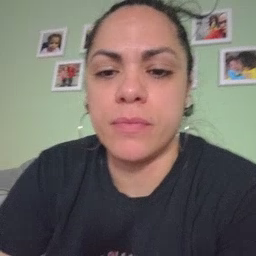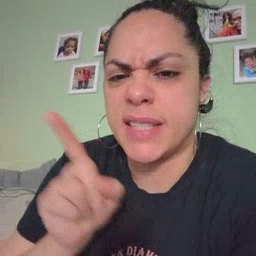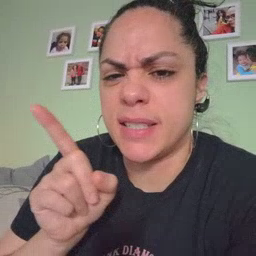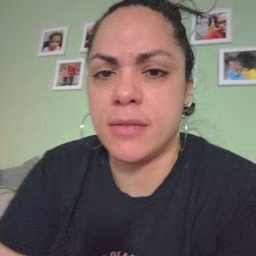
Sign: hesheit